Interaction volume radius: 5 \u00c5
Interaction volume height: 20 \u00c5
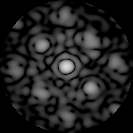
Disorder parameter: 0.5237